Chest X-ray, PA view. Patient: 47 years old, sex F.
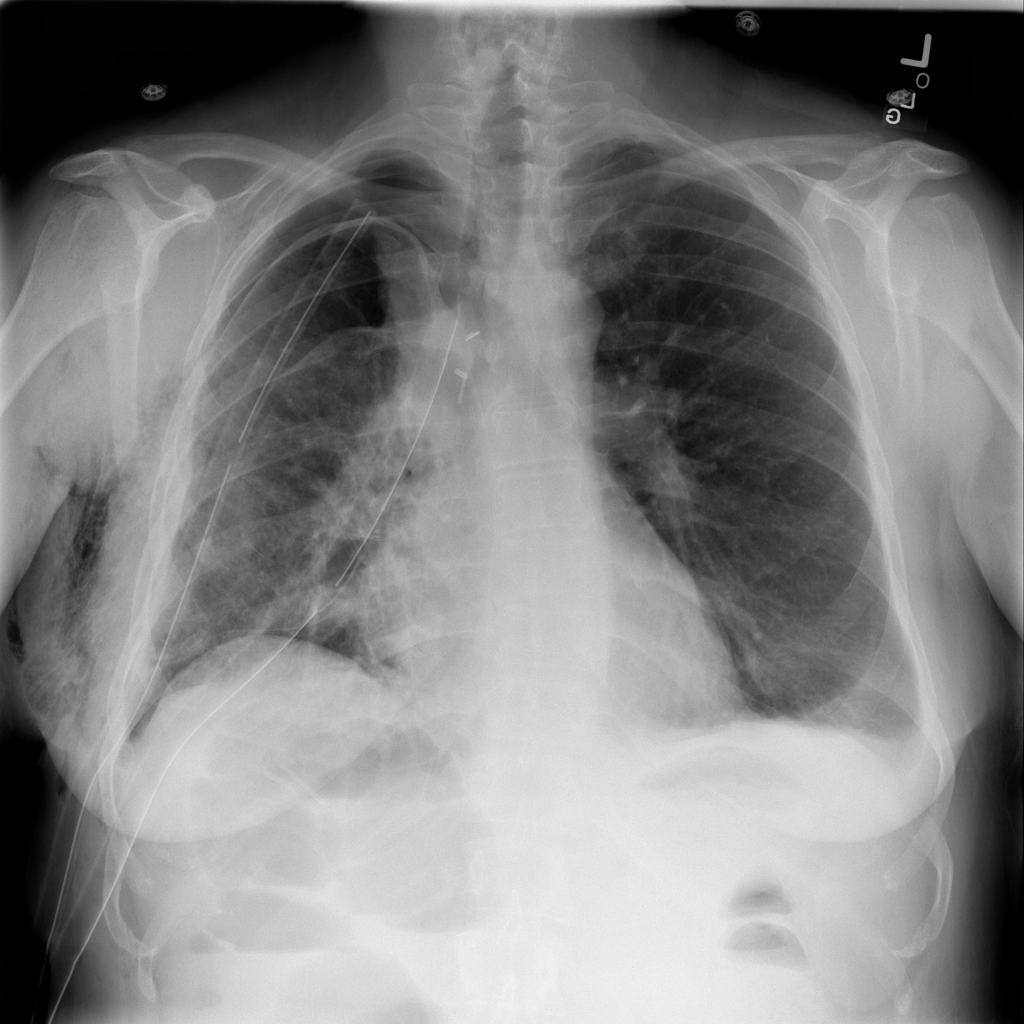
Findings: Effusion, Emphysema, Pneumothorax